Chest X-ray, AP view. Patient: 26 years old, sex F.
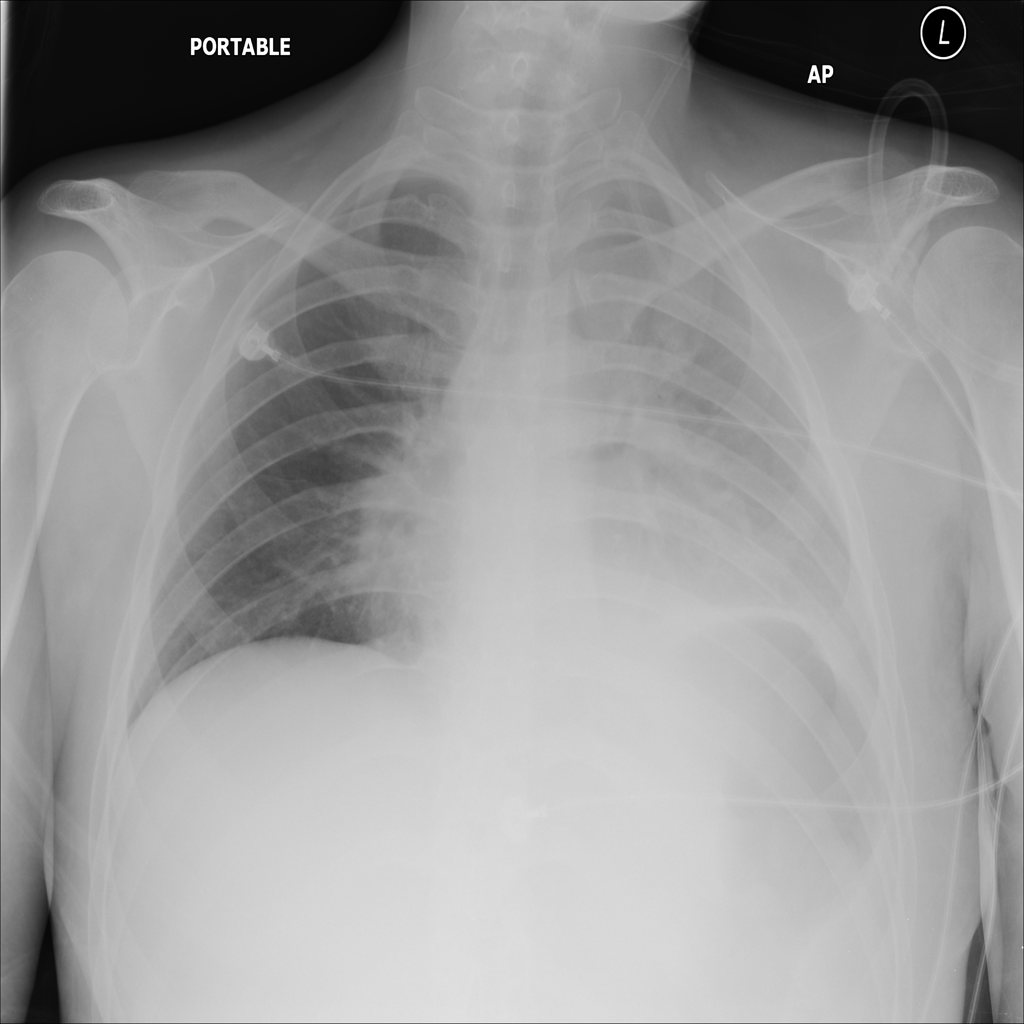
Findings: No Finding